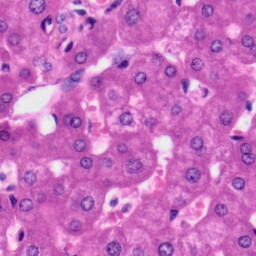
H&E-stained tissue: Liver